Field crop: maize
Growth stage: 2
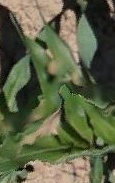
Species: maize